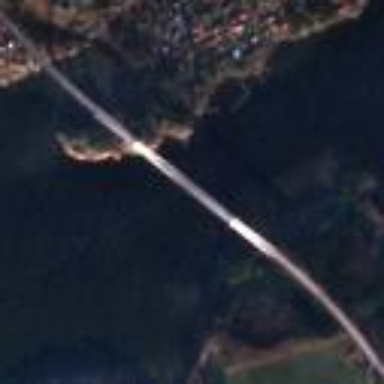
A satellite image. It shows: Cable-stayed bridge.